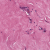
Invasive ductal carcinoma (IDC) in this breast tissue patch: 0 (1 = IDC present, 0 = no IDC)